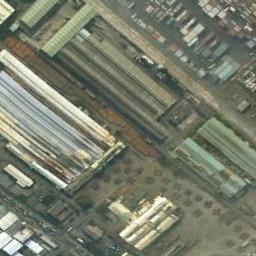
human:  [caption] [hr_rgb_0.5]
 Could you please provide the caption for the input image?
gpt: The industrial area has lots of industrial equipment and lots of workshops .

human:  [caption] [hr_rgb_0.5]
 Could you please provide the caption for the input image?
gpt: There are many blue houses in the industrial area .

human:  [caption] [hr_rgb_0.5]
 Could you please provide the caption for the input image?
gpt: There are lots of houses in the industrial area .

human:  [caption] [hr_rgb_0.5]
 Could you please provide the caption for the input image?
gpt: There are factories and roads in an industrial area, And some open-air materials .

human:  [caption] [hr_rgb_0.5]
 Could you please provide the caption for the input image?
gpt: There are many buildings and containers on the industrial area .